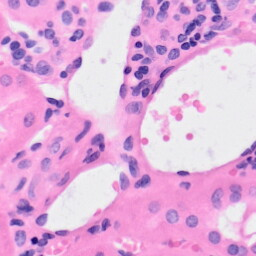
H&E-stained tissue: Kidney